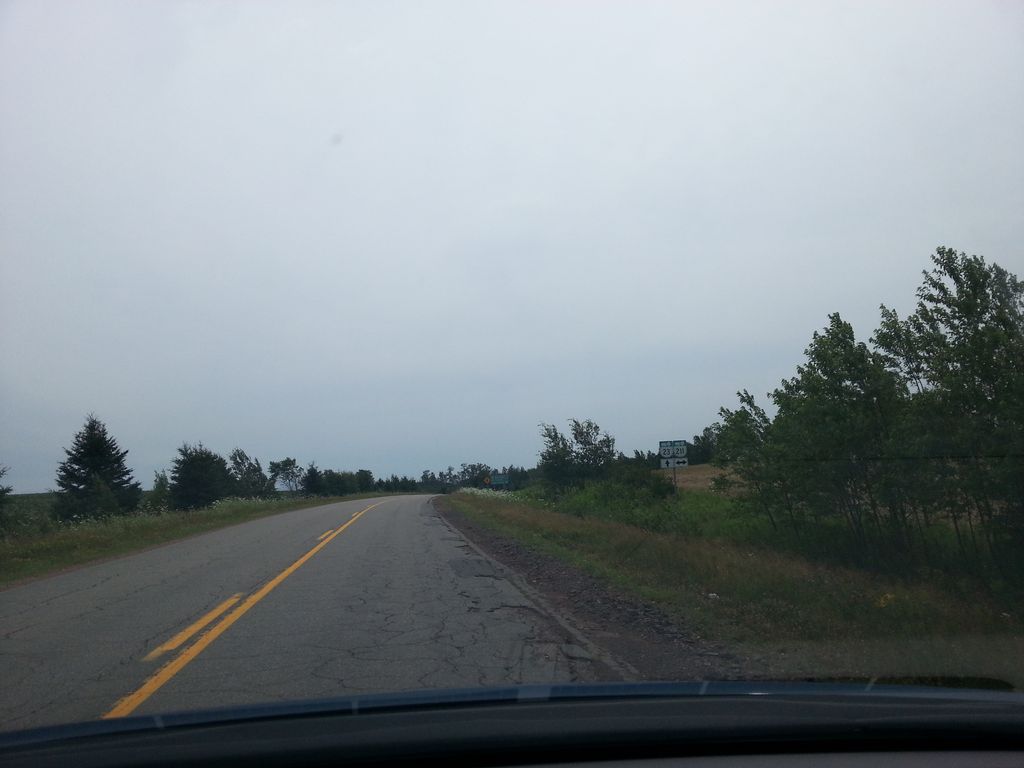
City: charlottetown